Field crop: maize
Growth stage: 1
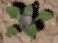
Species: chenopodium